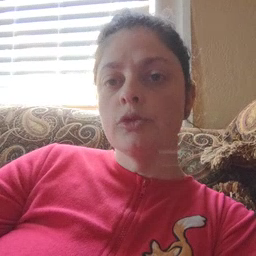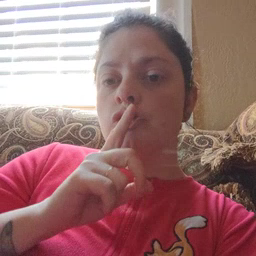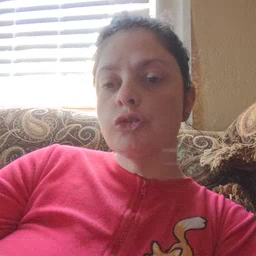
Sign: shhh